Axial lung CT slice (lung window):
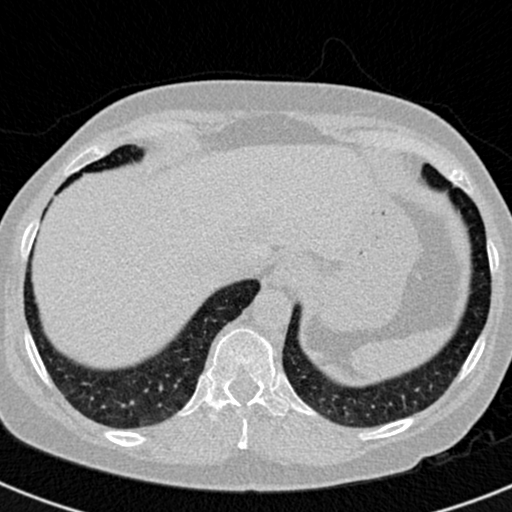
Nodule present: no